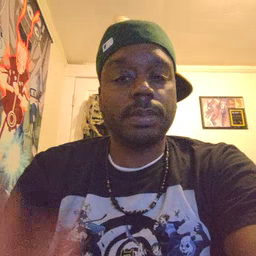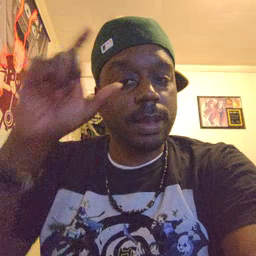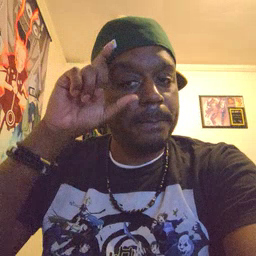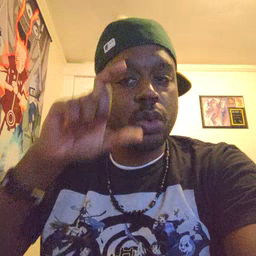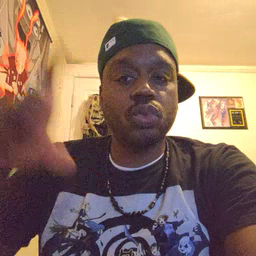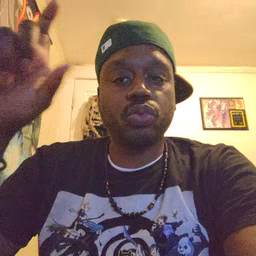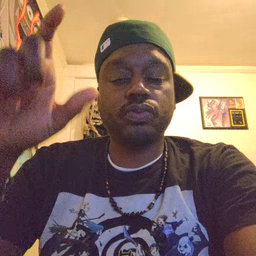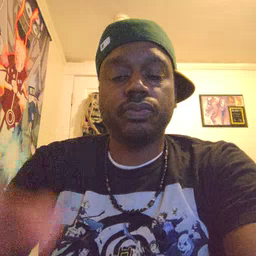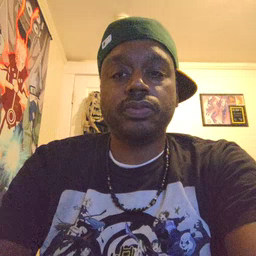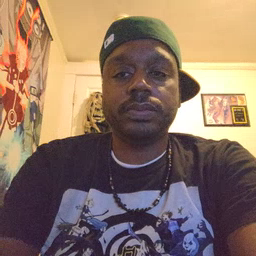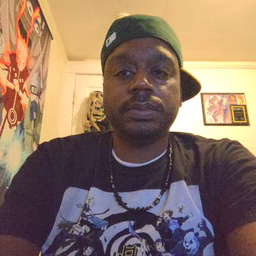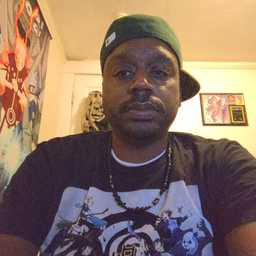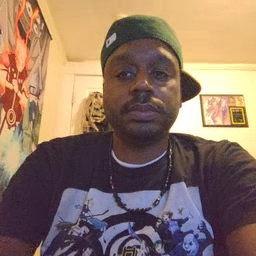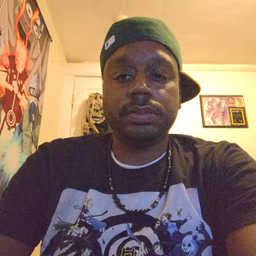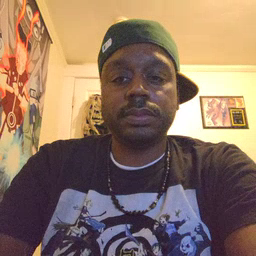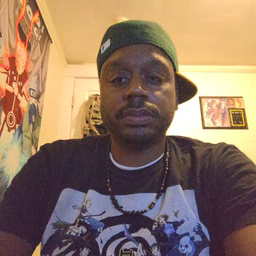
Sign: moon